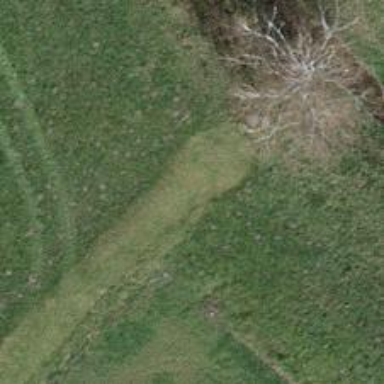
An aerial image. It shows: Track road with grass surface.